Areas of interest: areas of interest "Wuhu Science and Technology Museum"
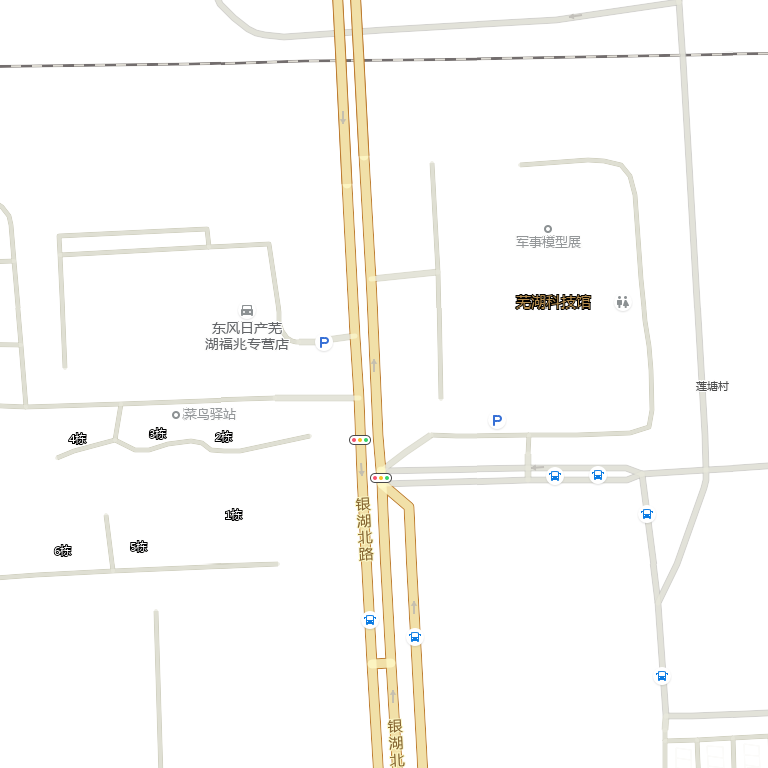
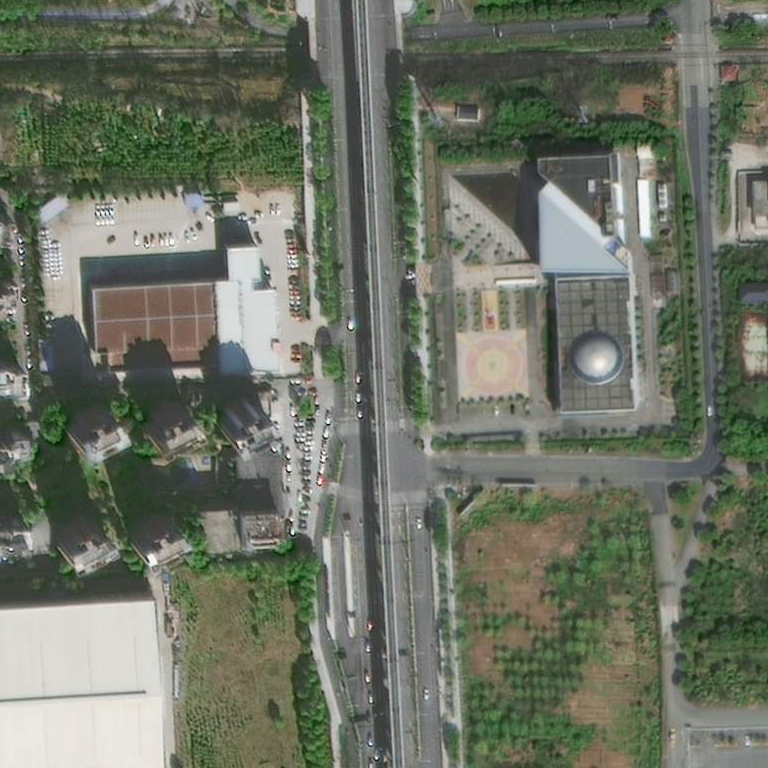